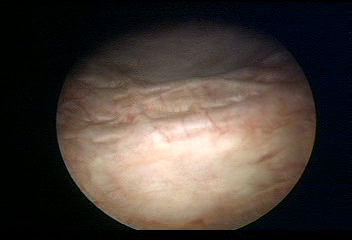
Modality: WLC
Class: Normal mucosa
Bladder cancer association: No